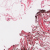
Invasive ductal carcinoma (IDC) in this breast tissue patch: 0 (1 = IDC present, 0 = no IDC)